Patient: sex M, age 64
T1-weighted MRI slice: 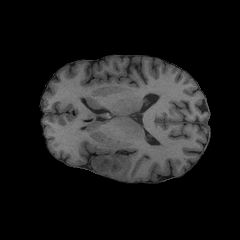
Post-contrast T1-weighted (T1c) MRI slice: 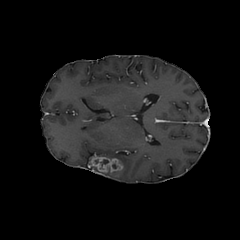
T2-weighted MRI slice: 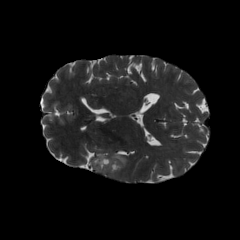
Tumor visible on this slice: yes
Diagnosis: Glioblastoma, IDH-wildtype
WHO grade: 4